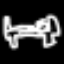
Label: bed